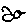
Label: bird